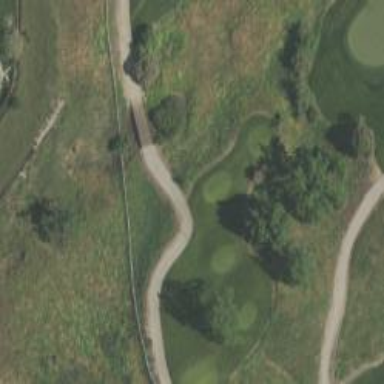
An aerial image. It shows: Service road crossing aqueduct bridge used as golf cart path.